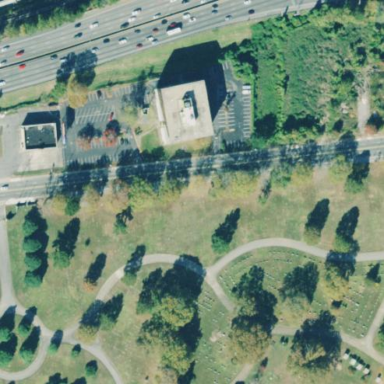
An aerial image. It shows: Sector in the cemetery.